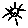
Label: sun